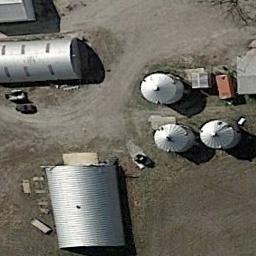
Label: storage_tank